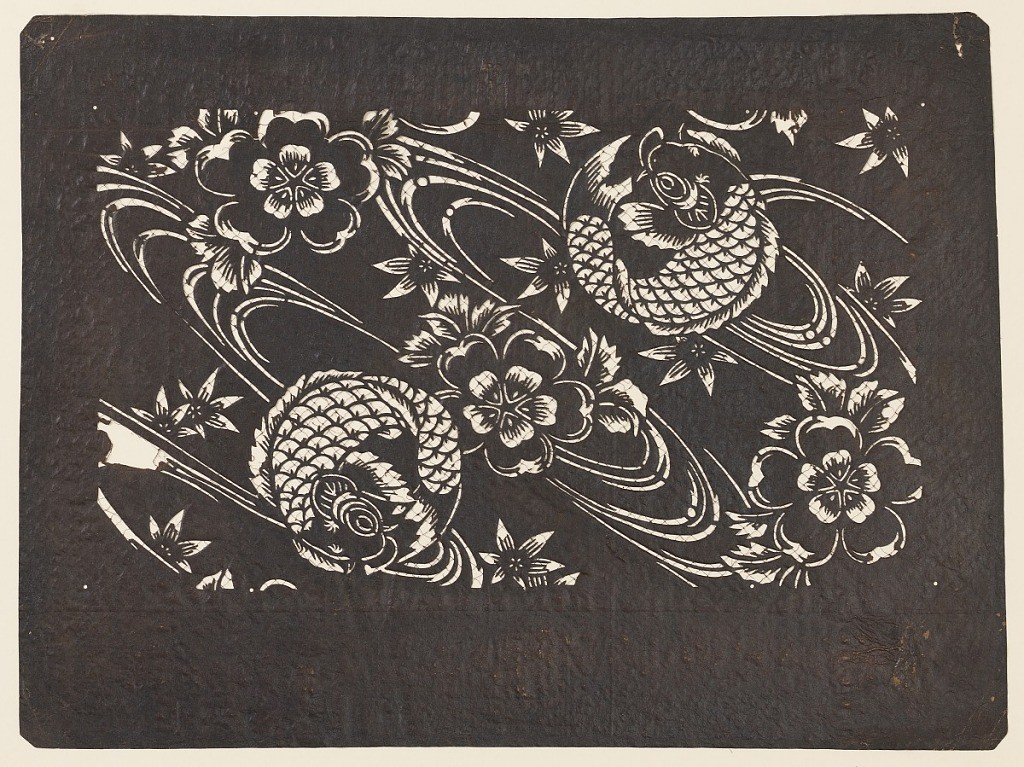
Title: Carp and Flowers
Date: mid 18th - early 19th century
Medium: Mulberry paper (kozo washi) treated with fermented persimmon tannin (kakishibu), and silk threads (itoire)
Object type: Katagami
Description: The carp and many other popular Japanese motifs originated from China, and now all represent generic symbols of good fortune. The carp is also a symbol of achievement, ambition, and civil success. It is often seen as fighting upstream and therefore, is considered a sign of enduring hardship. The carp, seen in the shape of a crest, is surrounded by flowers. Silk threads are added to support the structure of the stencil.